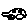
Label: car